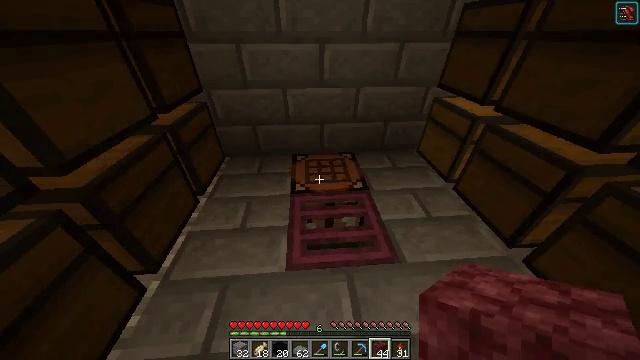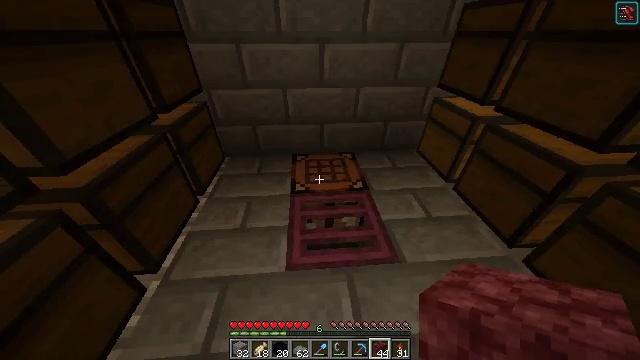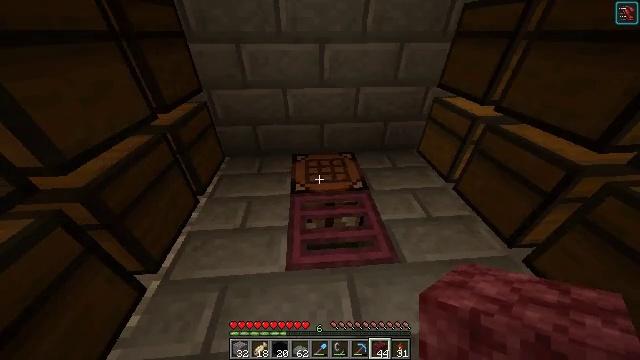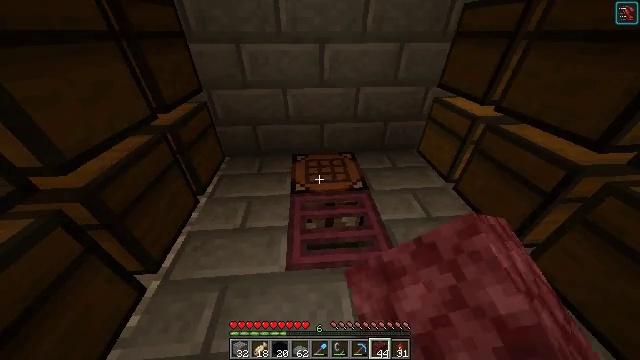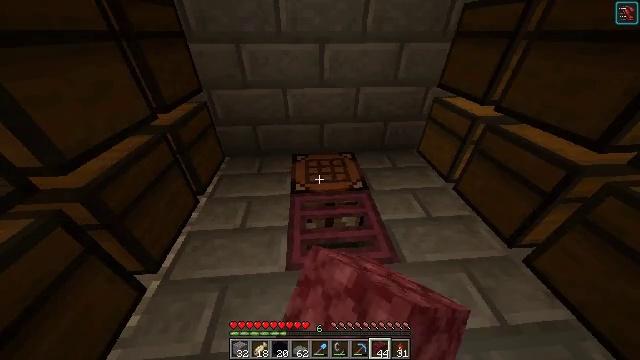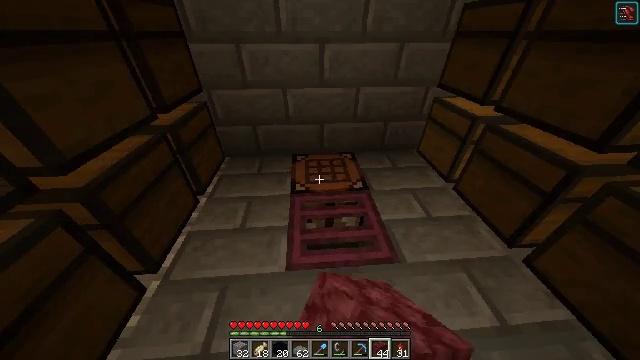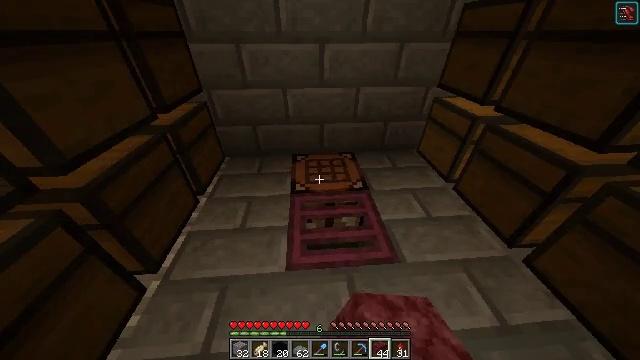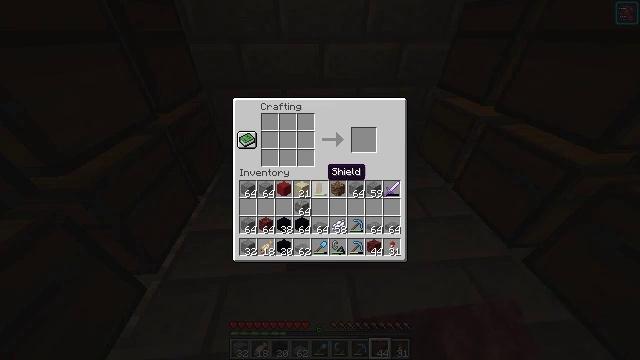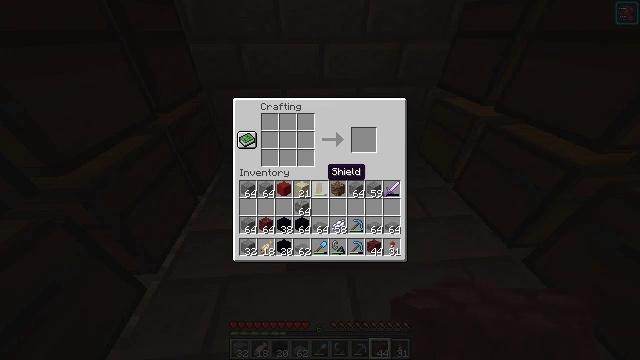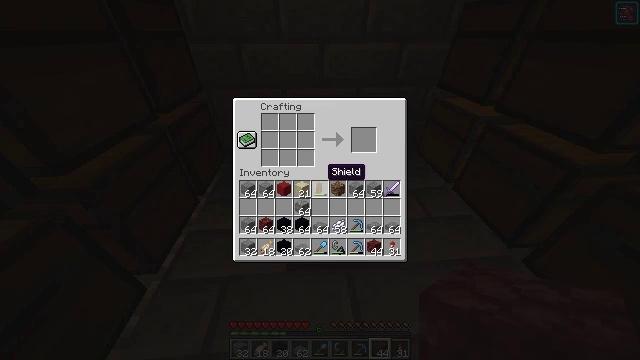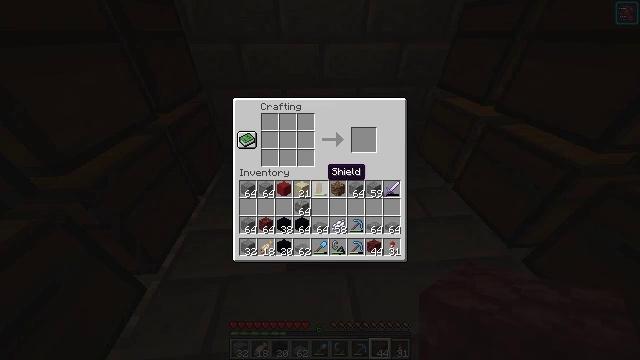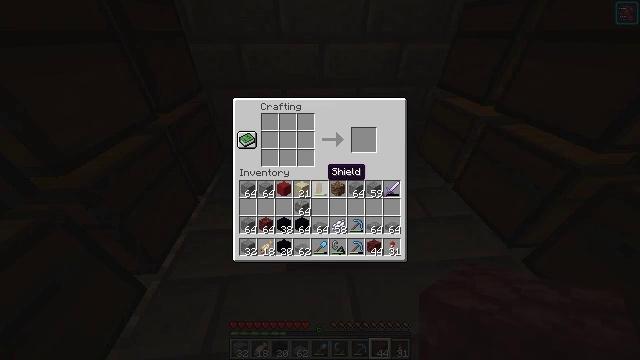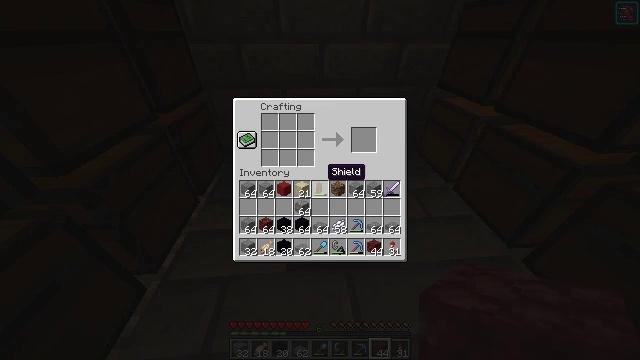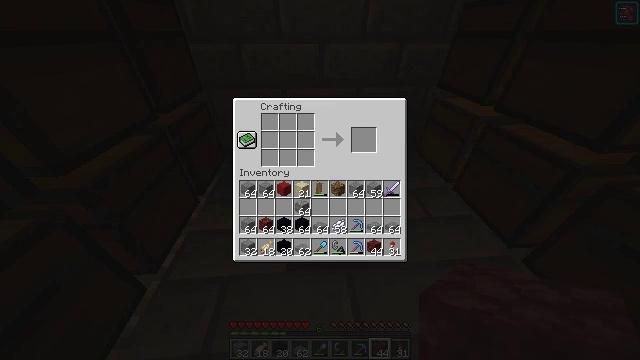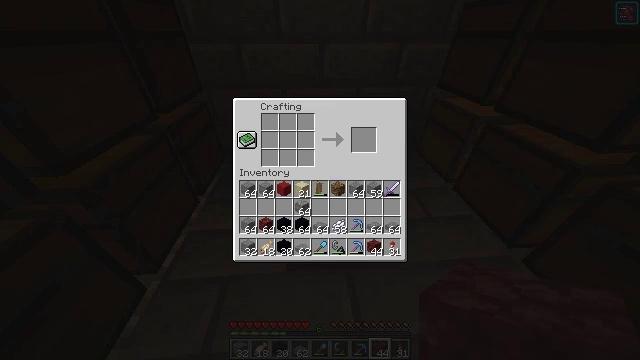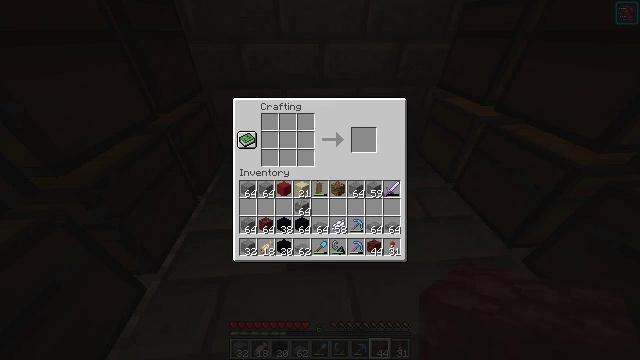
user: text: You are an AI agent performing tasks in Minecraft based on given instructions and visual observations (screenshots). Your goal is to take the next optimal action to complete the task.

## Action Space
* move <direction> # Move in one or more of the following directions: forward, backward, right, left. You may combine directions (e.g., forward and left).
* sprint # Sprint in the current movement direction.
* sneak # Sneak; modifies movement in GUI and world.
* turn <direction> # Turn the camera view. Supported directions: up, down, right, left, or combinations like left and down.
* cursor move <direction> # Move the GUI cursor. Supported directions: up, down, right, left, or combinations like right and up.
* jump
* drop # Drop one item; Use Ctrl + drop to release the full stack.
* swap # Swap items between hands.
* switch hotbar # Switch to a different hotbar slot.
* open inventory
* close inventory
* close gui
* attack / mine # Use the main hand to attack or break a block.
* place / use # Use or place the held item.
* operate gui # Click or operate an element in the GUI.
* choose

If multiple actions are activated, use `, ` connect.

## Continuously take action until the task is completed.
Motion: motion action
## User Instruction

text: Open the crafting table to craft white concrete powder.
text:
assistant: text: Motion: no_op
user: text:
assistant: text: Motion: use / place
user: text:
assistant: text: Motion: use / place
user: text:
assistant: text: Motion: no_op
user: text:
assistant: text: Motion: no_op
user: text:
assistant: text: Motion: no_op
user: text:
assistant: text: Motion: open gui
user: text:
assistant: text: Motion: no_op
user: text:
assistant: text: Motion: no_op
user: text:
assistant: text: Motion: no_op
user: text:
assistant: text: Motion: no_op
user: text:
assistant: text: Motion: no_op
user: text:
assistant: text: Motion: cursor move right and up
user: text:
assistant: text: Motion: cursor move right and up
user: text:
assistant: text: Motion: no_op
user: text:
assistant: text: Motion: no_op
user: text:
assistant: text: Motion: no_op
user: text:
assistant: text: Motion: cursor move down
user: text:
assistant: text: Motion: cursor move down
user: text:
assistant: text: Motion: cursor move left and down
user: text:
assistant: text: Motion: cursor move left
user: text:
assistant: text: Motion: cursor move left
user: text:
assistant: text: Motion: no_op
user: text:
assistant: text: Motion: no_op
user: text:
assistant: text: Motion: no_op
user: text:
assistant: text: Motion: operate gui
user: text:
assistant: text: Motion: no_op
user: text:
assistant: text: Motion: cursor move up
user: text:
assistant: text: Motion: cursor move up
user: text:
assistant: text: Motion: cursor move up